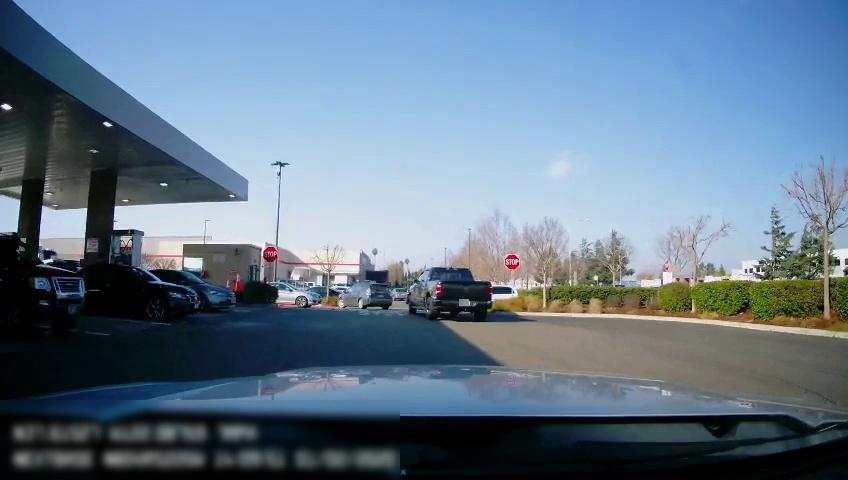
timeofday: Day
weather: Sunny
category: Drivable Space
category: Vehicles | Truck
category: Vehicles | SUV
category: Vehicles | Car
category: Vehicles | Car
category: Vehicles | Car
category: Vehicles | Car
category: Vehicles | Car
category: Vehicles | SUV
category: Vehicles | Car
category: Vehicles | Car
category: Vehicles | Truck
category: Traffic | Signs
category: Traffic | Signs
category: Traffic | Signs